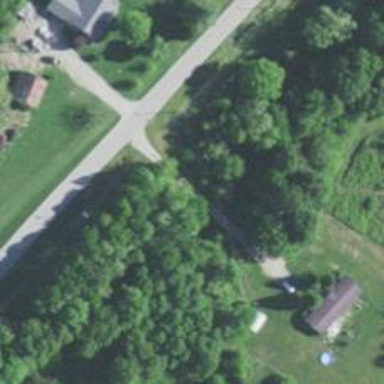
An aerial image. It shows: Driveway leading to service road.